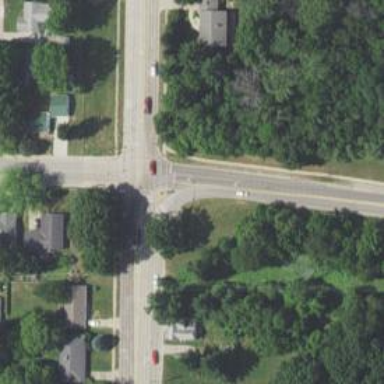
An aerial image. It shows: Secondary road with sidewalk on the left.